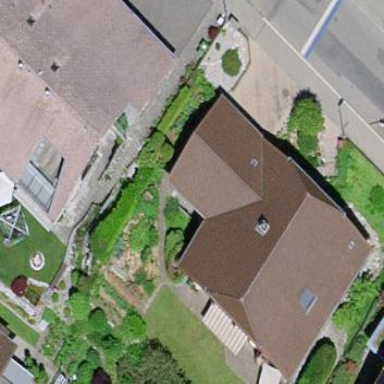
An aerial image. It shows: Residential building.